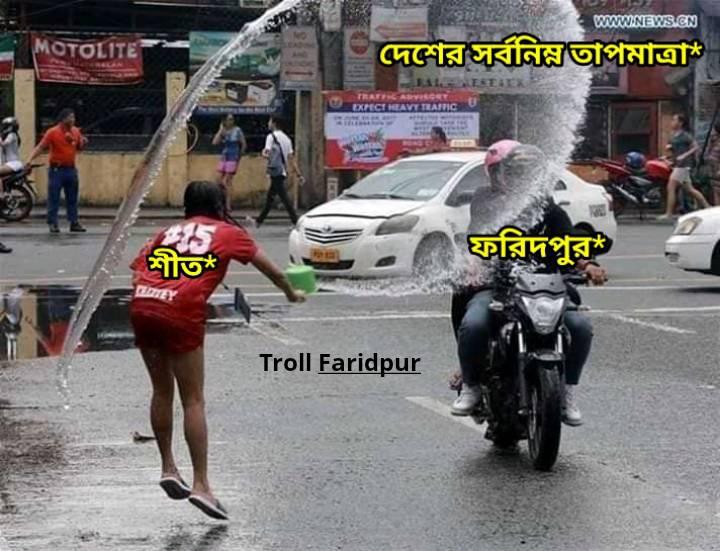
Caption: দেশের সর্বনিম্ম তাপমাত্রা    শীত *      ফরিদপুর *
Label: non-hate